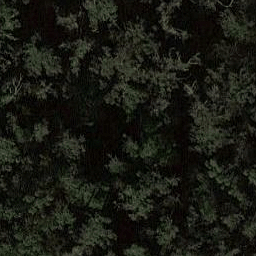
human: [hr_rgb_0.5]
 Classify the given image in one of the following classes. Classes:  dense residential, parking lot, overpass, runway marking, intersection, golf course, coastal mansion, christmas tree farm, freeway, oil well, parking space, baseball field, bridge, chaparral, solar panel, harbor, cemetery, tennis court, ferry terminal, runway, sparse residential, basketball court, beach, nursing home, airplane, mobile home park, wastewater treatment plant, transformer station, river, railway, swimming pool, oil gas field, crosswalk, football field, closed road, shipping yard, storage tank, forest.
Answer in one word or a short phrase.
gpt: forest